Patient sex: M
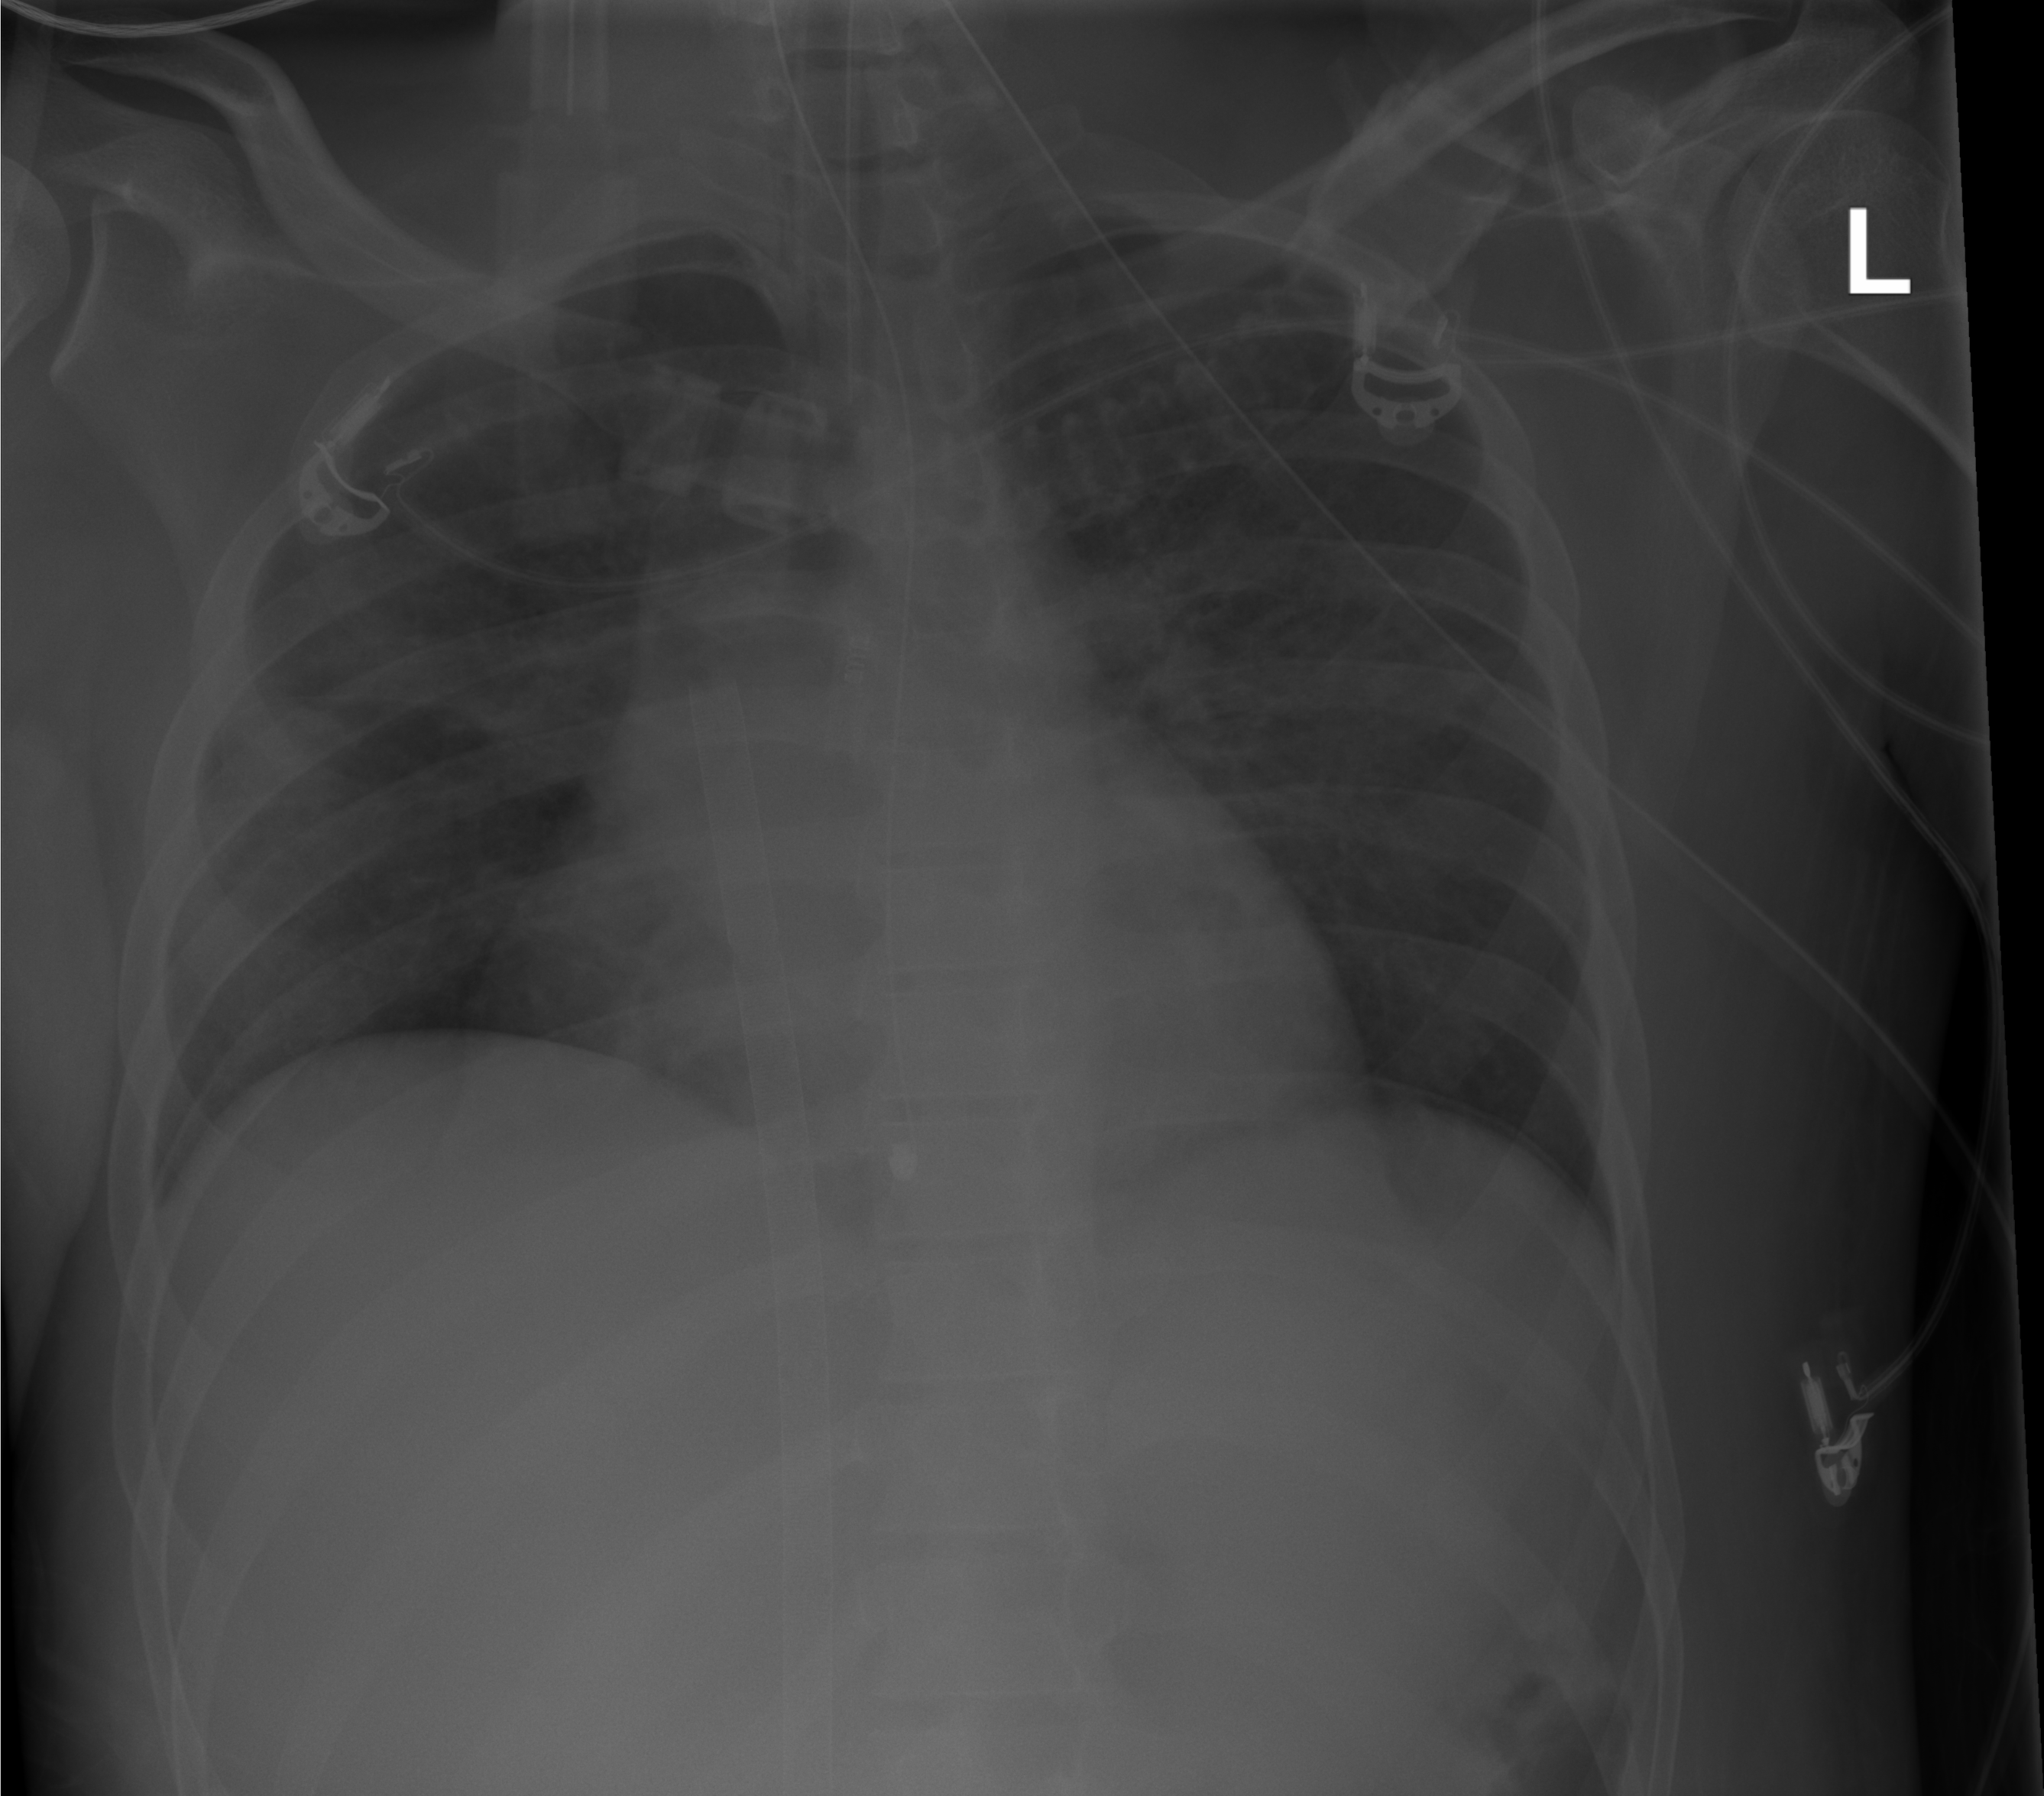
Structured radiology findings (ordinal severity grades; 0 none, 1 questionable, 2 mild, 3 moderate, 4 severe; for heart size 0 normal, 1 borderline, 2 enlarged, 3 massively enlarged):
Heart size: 2
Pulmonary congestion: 2
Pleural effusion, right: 0
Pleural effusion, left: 0
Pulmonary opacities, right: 2
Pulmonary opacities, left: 2
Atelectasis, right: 0
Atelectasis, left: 0